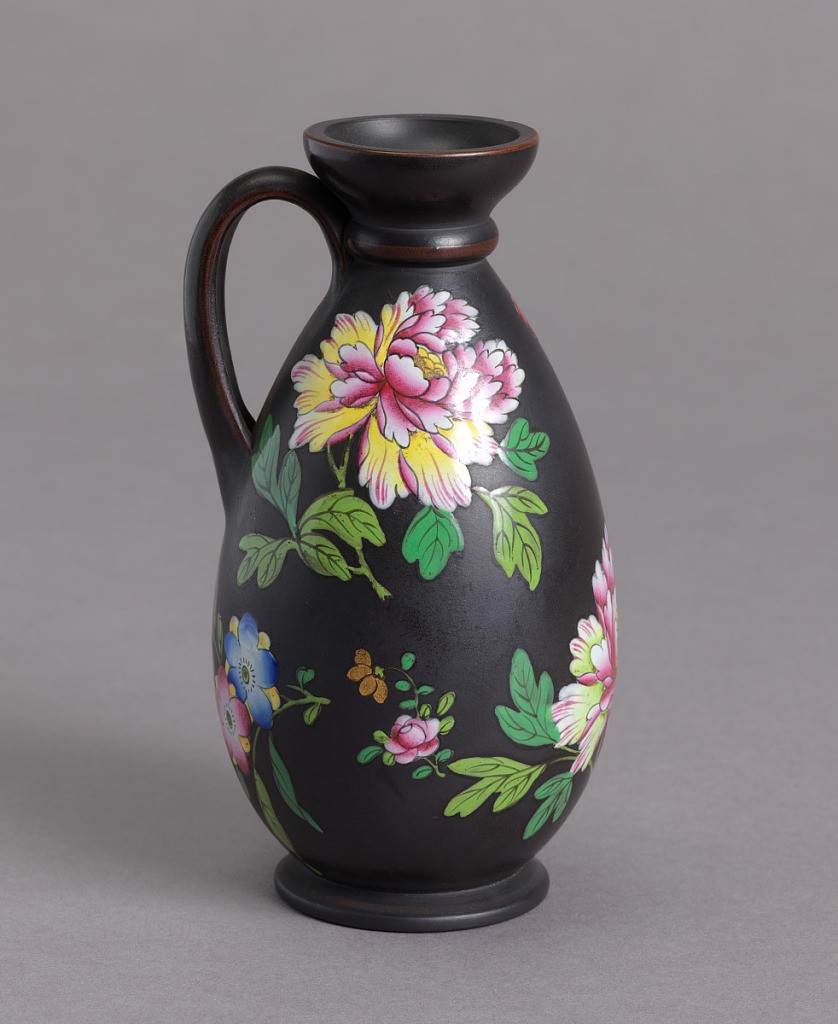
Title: Vase
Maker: Wedgwood, English, established 1759
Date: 1810–1830
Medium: stoneware (Black Basalt), enameled and painted decoration
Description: Vase in lekythos shape. Flat handle, beading about neck, small foot. Floral decoration in Chinese style of chrysanthemums and leaves, with smaller flowers in colors. Dull red bands on edges of handle and about neck and mouth.